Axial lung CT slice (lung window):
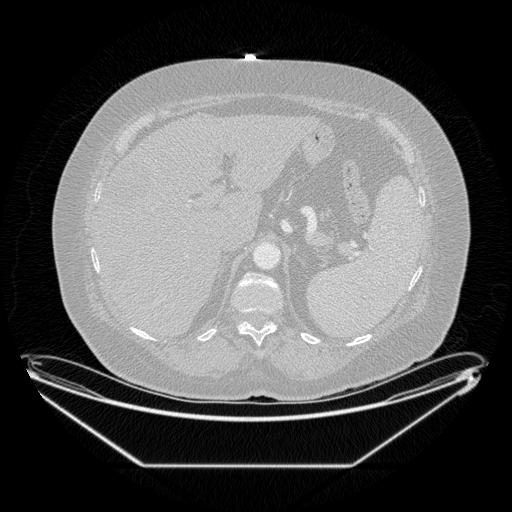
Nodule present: no